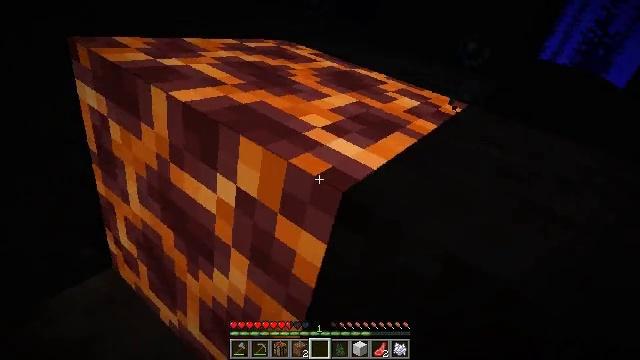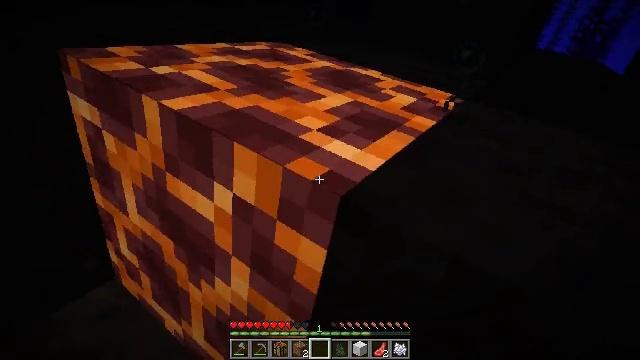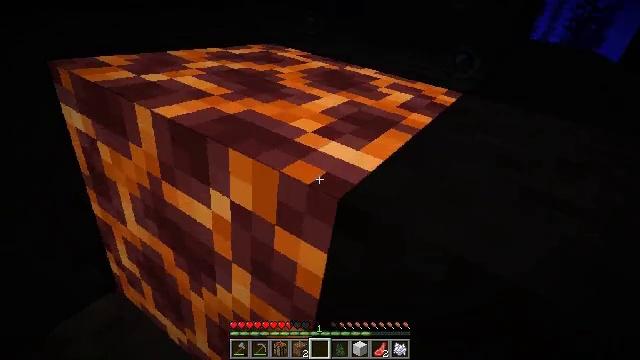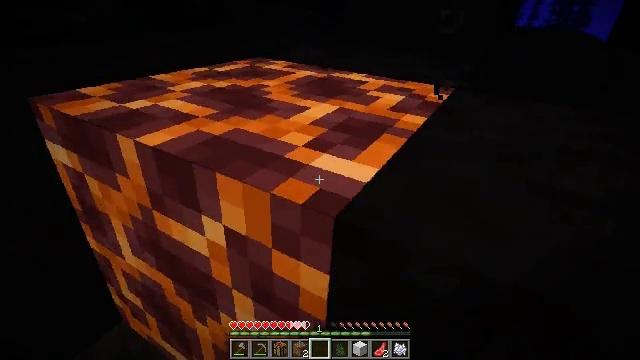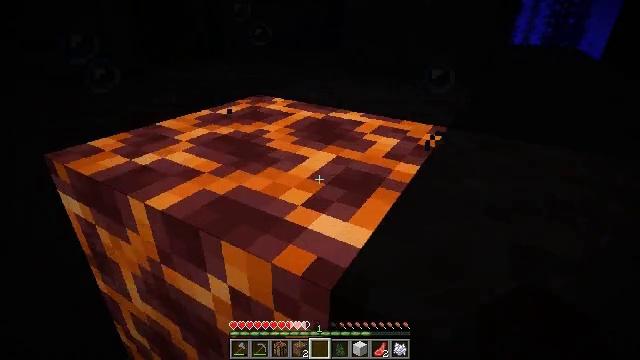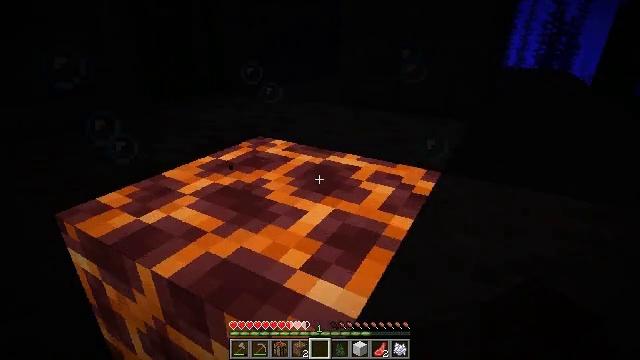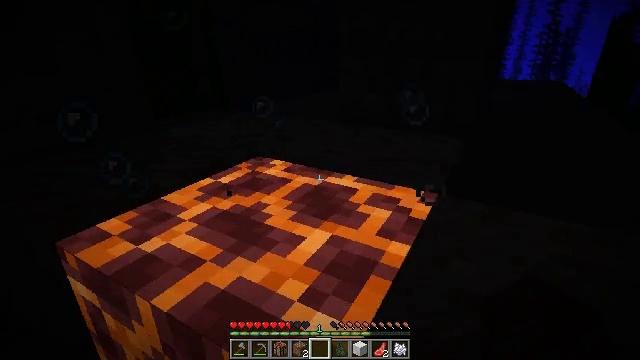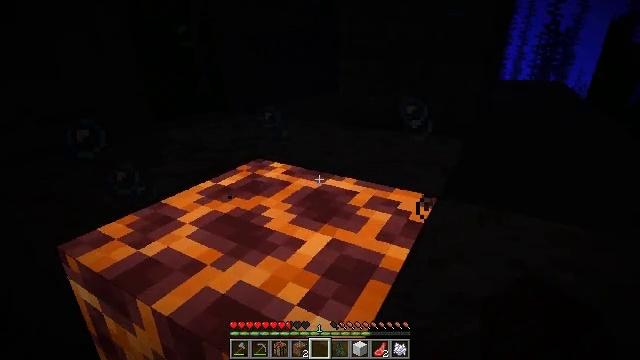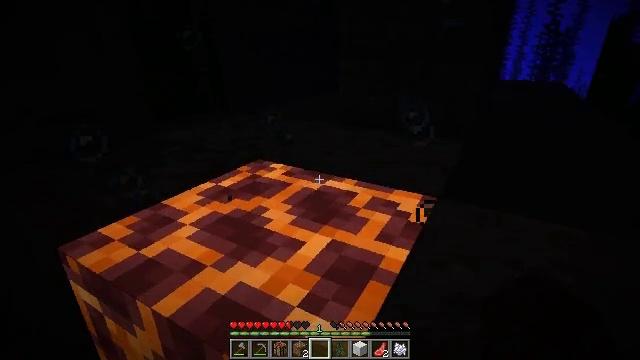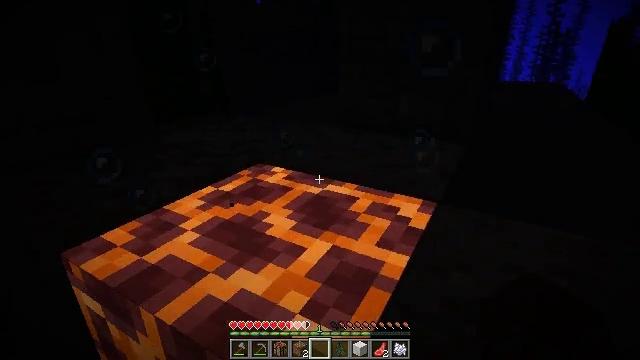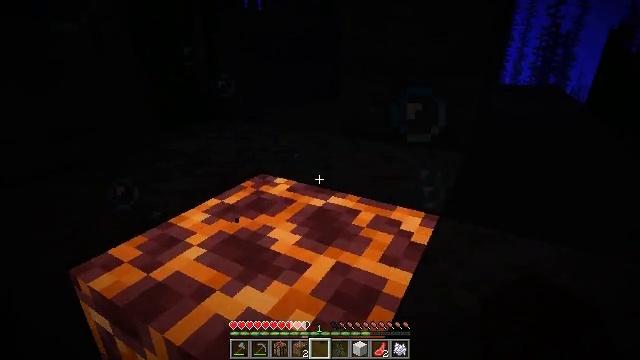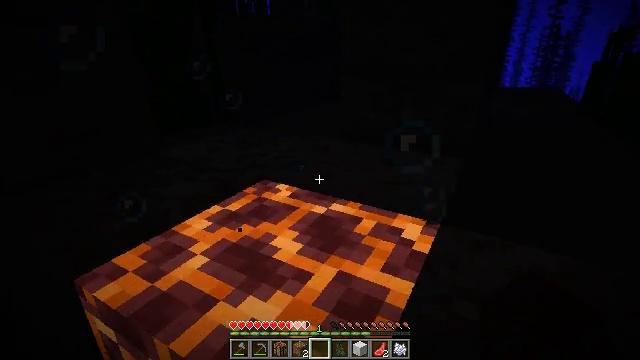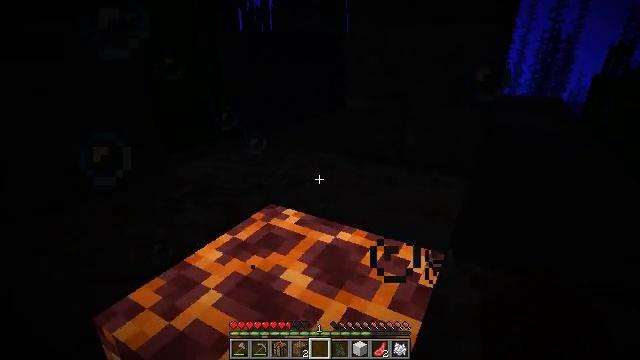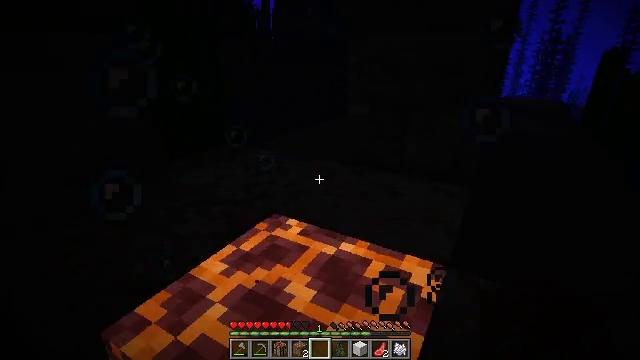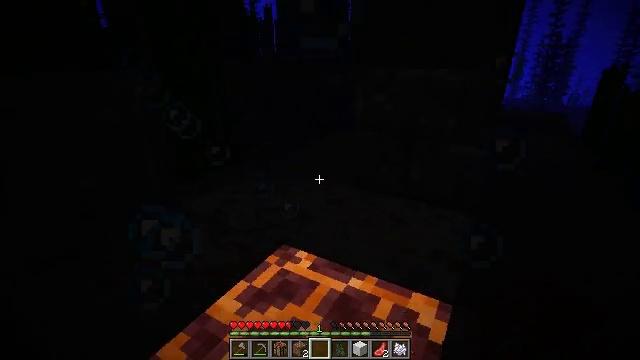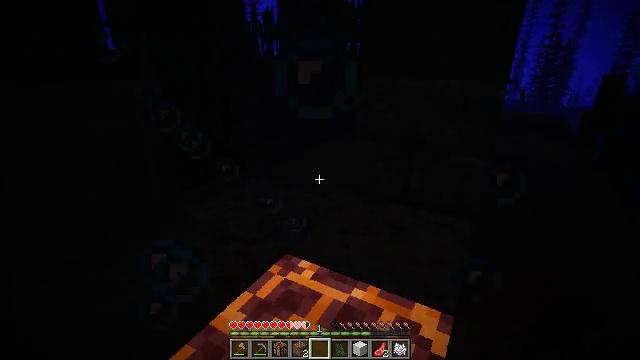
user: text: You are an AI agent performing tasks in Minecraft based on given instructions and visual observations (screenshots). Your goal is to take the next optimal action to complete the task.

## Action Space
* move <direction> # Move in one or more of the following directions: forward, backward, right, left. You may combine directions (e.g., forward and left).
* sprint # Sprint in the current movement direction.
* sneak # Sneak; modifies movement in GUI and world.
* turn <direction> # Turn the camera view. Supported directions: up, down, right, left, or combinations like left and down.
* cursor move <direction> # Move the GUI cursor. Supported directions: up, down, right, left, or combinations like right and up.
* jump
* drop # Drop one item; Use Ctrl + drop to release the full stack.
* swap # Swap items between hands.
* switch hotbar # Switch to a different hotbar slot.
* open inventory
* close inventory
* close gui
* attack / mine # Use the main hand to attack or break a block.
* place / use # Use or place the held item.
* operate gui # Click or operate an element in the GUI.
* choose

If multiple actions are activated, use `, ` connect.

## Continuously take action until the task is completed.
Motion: motion action
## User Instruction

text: Remove a cod from the inventory.
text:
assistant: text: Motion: move forward, sneak
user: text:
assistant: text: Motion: move forward, sneak
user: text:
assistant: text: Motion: move forward, turn up
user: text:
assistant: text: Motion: turn up
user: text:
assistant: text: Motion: turn up
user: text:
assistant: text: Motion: turn up
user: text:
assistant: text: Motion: no_op
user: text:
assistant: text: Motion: no_op
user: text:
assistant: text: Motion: move forward, jump
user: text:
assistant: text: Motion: move forward, jump
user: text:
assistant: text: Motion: move forward, jump
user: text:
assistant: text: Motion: move forward, jump
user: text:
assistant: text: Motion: move forward, jump
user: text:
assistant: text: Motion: move forward, jump
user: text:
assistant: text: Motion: move forward, jump
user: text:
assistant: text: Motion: move forward, jump
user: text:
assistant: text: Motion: move forward
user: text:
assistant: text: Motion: move forward
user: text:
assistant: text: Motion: no_op
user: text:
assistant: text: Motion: sneak
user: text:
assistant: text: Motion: sneak
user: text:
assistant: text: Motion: sneak, turn right
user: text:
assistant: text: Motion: sneak, turn right and down
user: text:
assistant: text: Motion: sneak
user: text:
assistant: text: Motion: move forward, sneak
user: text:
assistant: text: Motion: move forward, sneak
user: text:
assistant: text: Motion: move forward, sneak, turn right
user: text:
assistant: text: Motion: move forward, sneak, turn right
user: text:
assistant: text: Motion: move forward, sneak
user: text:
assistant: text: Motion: move forward, sneak